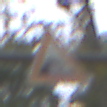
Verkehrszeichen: Ufer
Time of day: Midday
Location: Outdoor (Nature)
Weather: Overcast
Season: Autumn
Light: Natural